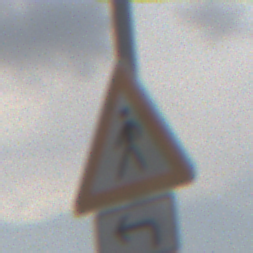
Verkehrszeichen: FussgaengerRechts
Zusatzzeichen unten: RichtungsangabeDurchPfeile2
Umgebung: Outdoor, Nature
Tageszeit: Midday
Wetter: PartlyCloudy
Licht: Natural
Jahreszeit: NotSpecified
Kontrast: LowContrast